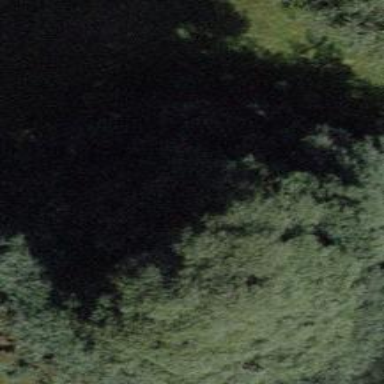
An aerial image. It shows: Single tag "natural: tree."